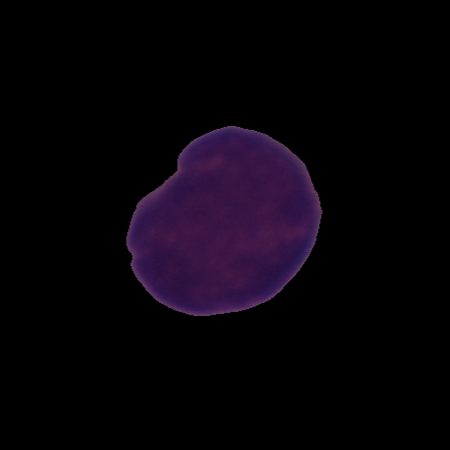
Label: cancer